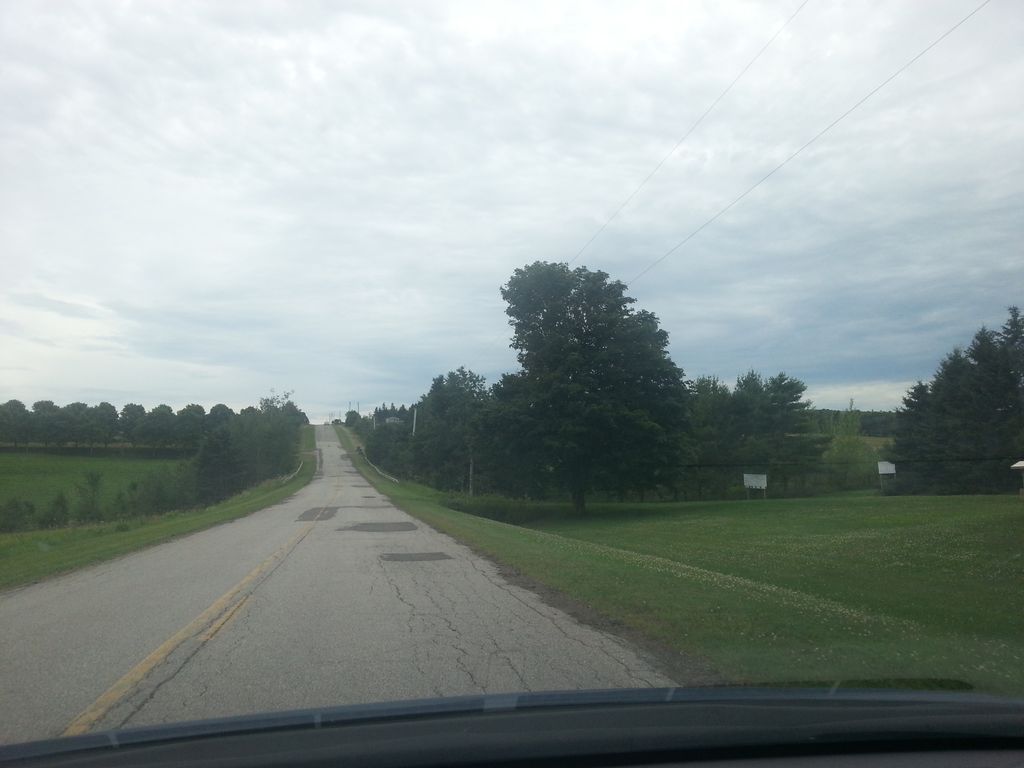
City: charlottetown